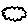
Label: cloud